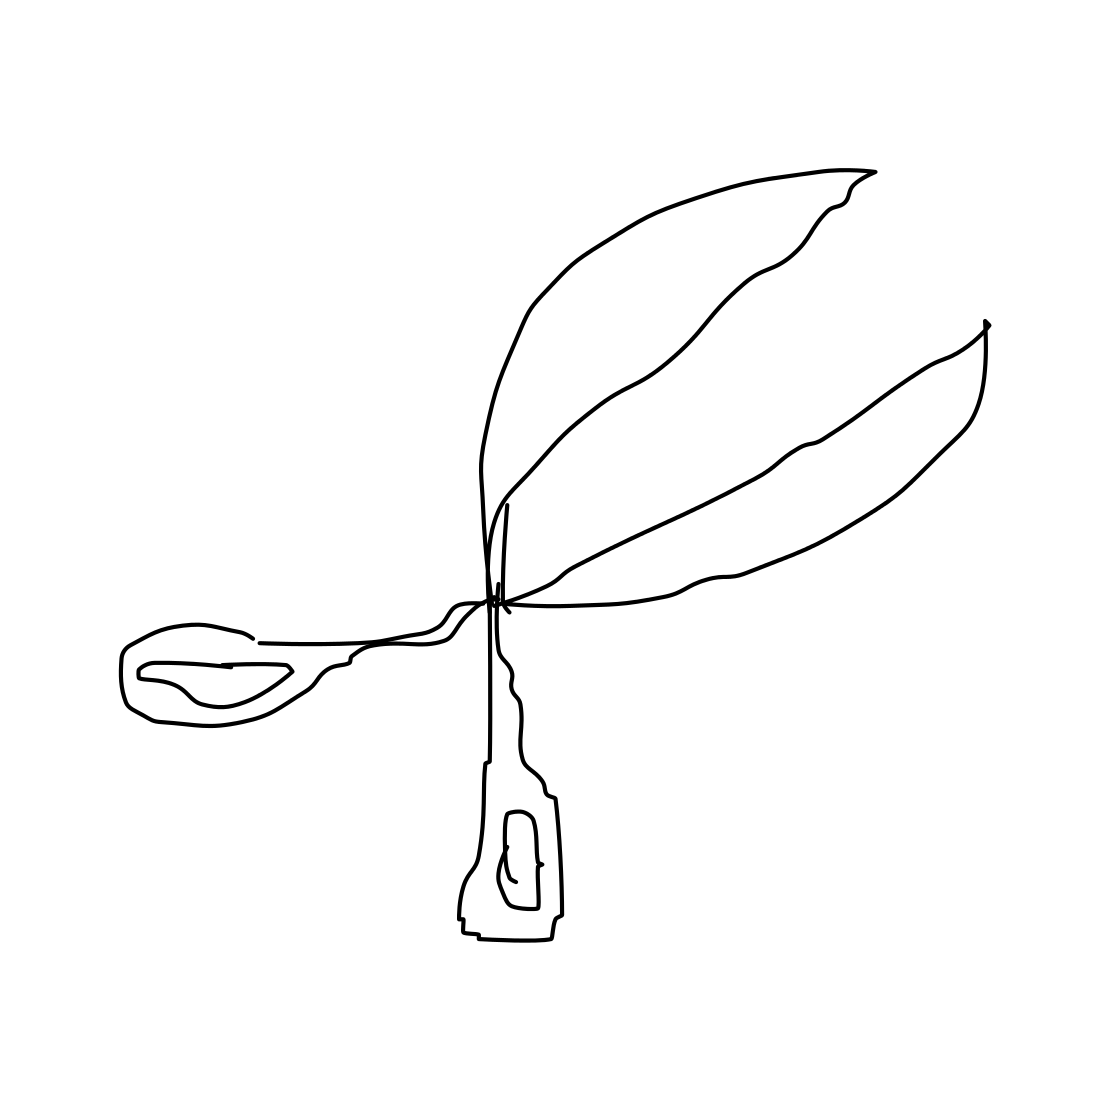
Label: scissors